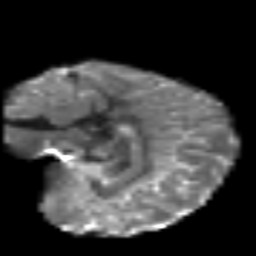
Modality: T2w
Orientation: sagittal
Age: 44
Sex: female
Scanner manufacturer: siemens
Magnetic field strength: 3 T
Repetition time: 6.1 s
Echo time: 0.101 s